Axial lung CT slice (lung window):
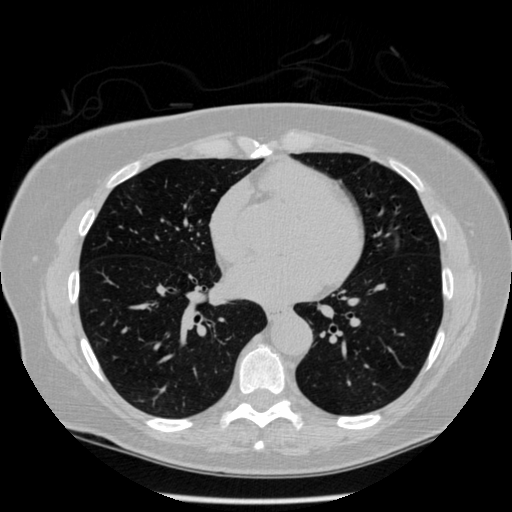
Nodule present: no